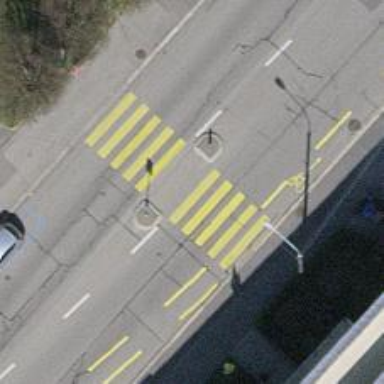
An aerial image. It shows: Footway crossing with marked asphalt surface.